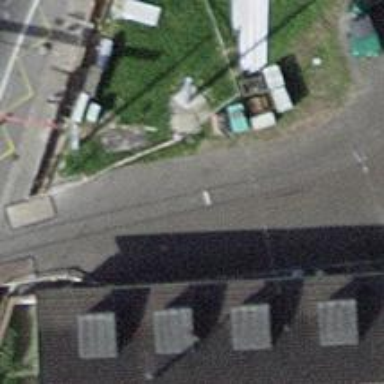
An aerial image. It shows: Tram stop with public transport stop position.